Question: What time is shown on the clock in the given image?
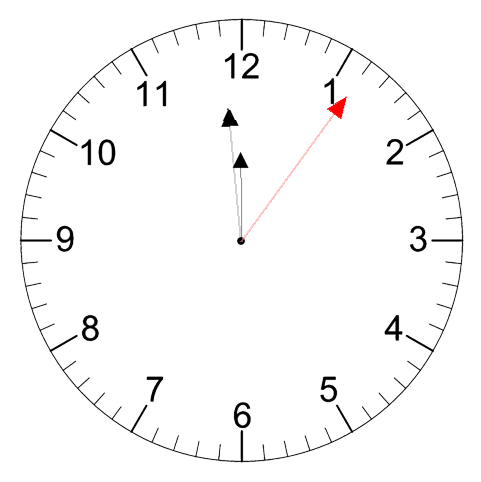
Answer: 11:59:06